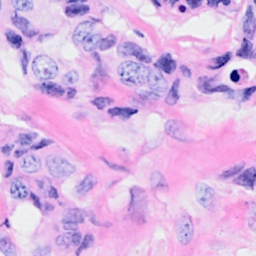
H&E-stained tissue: Breast